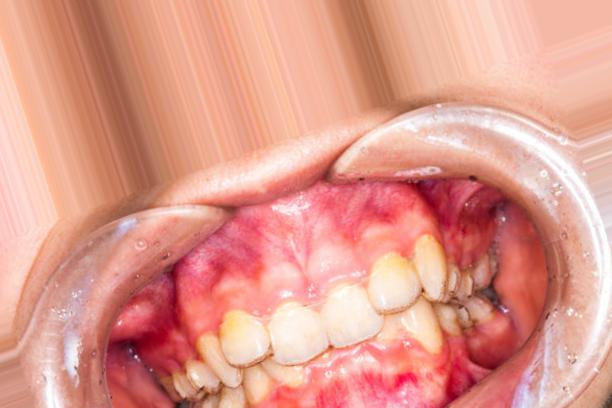
Condition: Caries